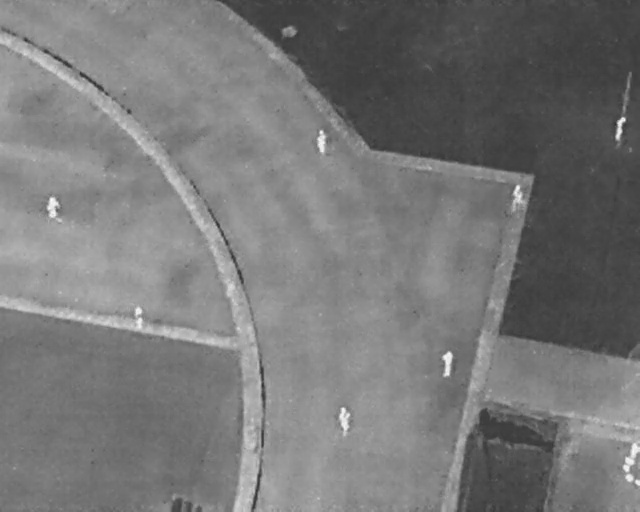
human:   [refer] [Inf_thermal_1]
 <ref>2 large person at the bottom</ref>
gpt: <box>[[51, 80, 56, 83, 174], [67, 69, 72, 72, 2]]</box>

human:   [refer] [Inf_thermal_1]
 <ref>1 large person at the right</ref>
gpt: <box>[[78, 36, 83, 40, 2]]</box>

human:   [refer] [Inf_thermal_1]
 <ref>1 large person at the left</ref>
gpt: <box>[[6, 38, 10, 42, 2]]</box>